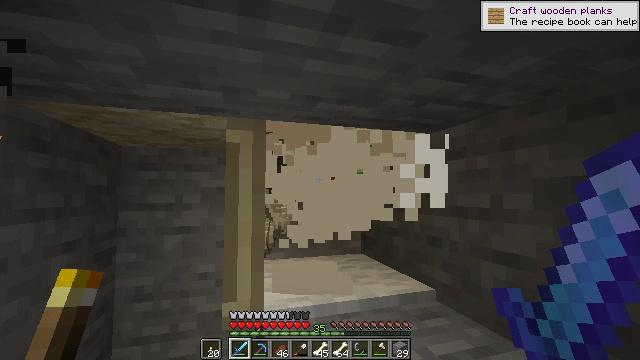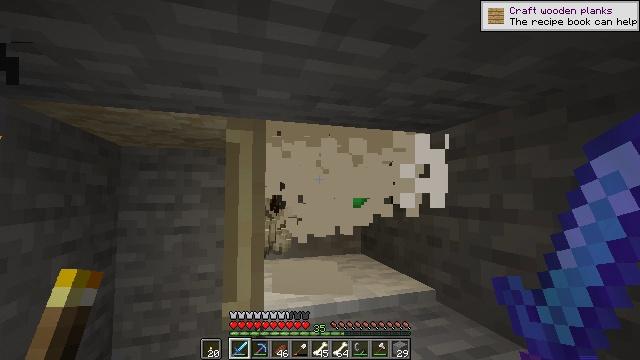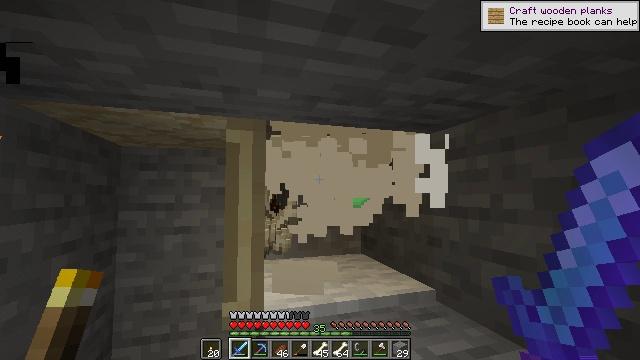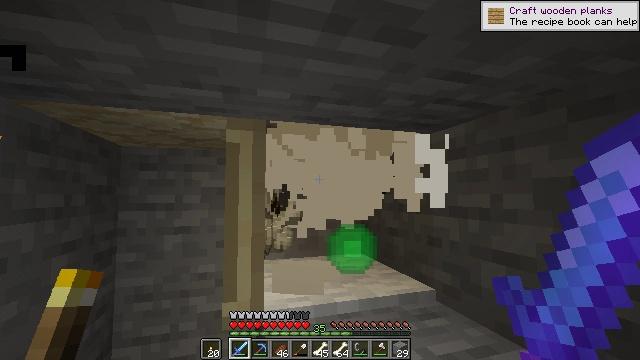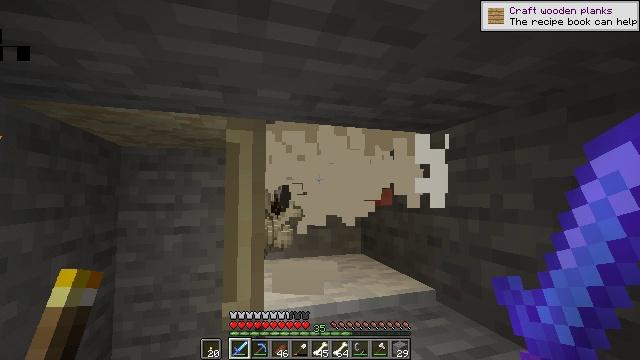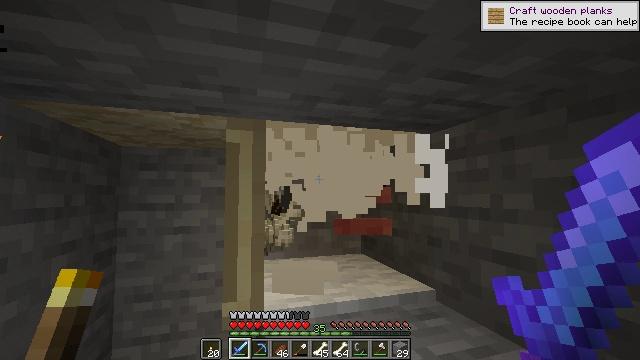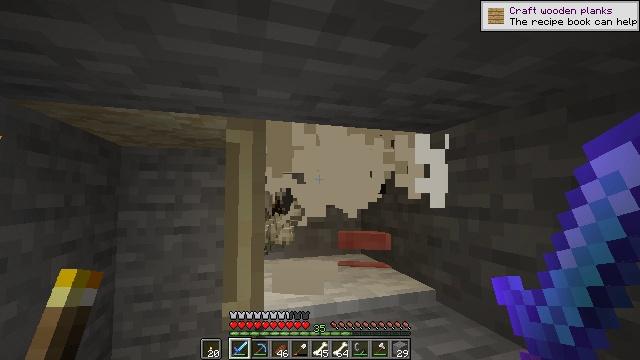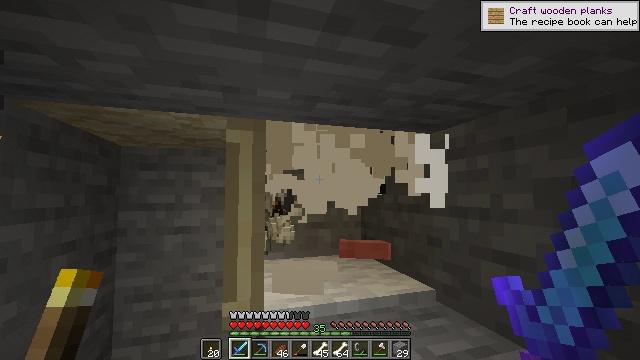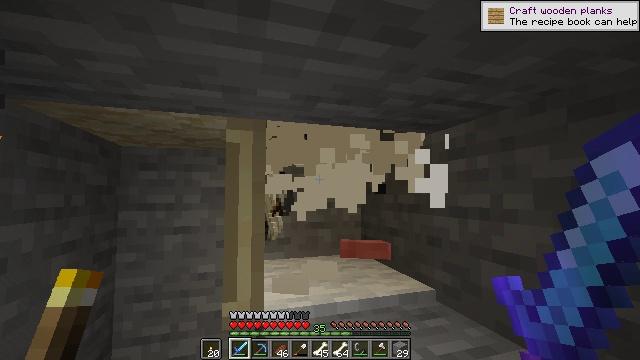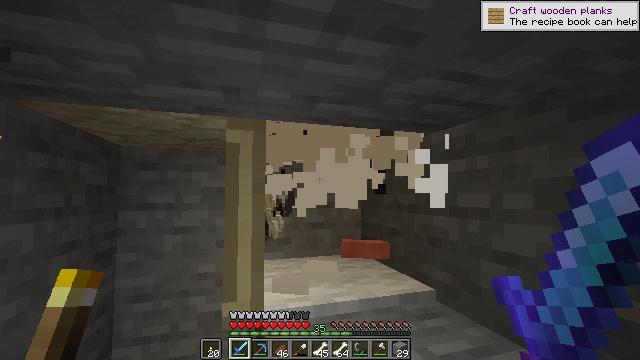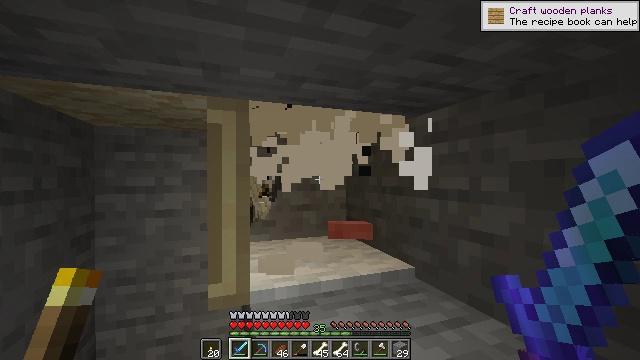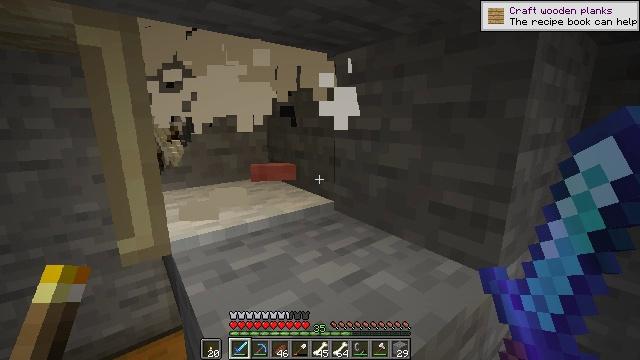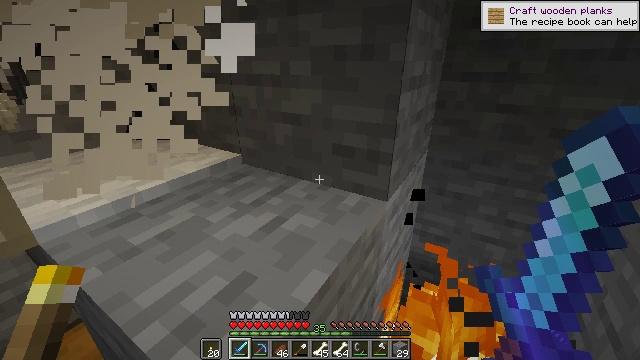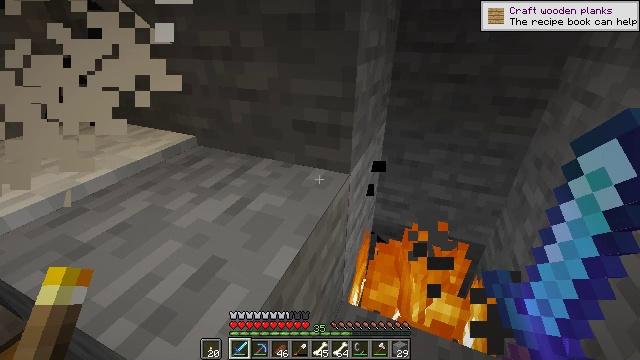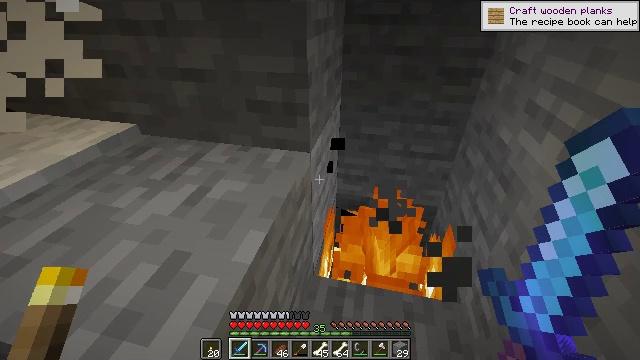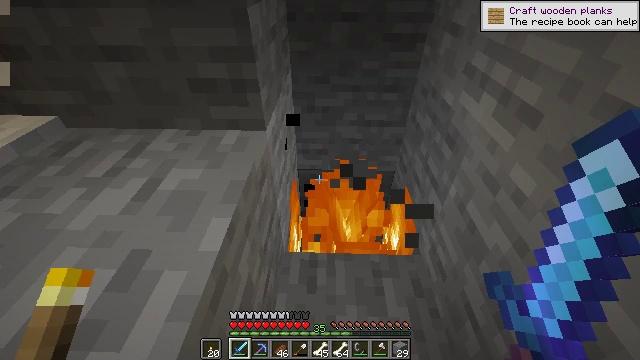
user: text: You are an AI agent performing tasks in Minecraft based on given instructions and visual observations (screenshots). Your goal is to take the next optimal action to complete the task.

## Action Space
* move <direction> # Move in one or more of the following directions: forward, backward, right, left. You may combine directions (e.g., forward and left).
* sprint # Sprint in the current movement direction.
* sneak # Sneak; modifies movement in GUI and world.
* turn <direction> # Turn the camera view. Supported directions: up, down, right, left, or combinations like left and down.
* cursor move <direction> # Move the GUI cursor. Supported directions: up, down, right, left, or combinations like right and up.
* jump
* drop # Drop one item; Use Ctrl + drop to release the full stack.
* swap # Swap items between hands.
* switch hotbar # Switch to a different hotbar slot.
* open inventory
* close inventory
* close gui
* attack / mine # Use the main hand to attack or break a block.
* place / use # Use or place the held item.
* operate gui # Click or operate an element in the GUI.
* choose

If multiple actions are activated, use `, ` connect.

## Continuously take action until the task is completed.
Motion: motion action
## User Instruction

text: Kill mobs.
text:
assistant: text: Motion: no_op
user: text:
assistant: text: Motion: no_op
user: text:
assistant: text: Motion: no_op
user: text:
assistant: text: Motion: no_op
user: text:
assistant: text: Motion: no_op
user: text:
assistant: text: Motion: no_op
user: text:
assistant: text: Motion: no_op
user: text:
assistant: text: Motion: no_op
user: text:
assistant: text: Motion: no_op
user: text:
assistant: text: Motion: turn right and down
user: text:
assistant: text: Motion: turn right and down
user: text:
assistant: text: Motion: turn right and down
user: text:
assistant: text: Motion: turn right and down
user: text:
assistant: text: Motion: turn right and down
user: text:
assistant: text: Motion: turn right and down
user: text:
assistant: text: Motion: turn right and down
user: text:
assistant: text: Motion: no_op
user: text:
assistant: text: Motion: no_op
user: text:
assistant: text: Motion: no_op
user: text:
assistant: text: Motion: no_op
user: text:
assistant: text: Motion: no_op
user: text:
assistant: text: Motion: no_op
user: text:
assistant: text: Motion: turn down
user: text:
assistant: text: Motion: turn down
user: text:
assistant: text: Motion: no_op
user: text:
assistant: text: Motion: no_op
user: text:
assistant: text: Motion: no_op
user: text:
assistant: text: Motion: no_op
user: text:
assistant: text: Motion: attack / mine
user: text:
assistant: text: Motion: attack / mine